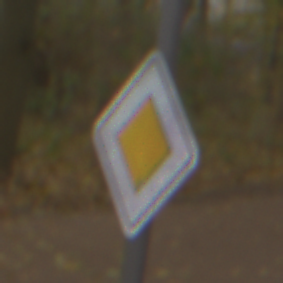
Verkehrszeichen: Vorfahrtsstrasse
Umgebung: Outdoor, Nature
Tageszeit: Midday
Wetter: Overcast
Licht: Natural
Jahreszeit: NotSpecified
Kontrast: LowContrast